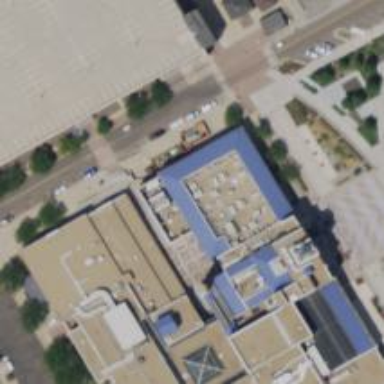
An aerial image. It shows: Building with brown roof.